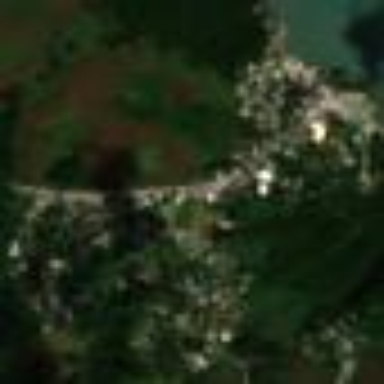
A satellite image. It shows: Residential area in village.